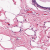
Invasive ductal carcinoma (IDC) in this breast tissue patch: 0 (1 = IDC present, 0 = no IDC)